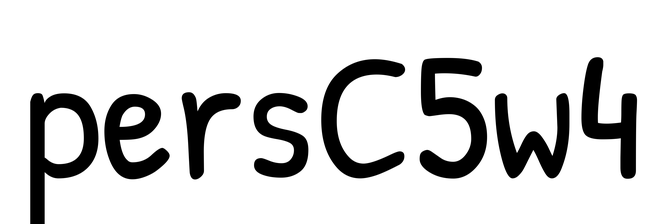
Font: PatrickHand-Regular